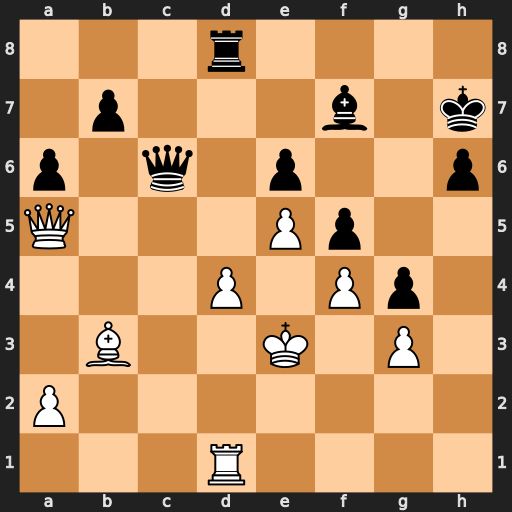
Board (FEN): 3r4/1p3b1k/p1q1p2p/Q3Pp2/3P1Pp1/1B2K1P1/P7/3R4
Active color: w
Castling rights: -
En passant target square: -
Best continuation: Qxd8 Qc3+ Ke2